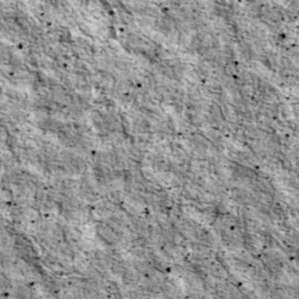
Label: non_frost